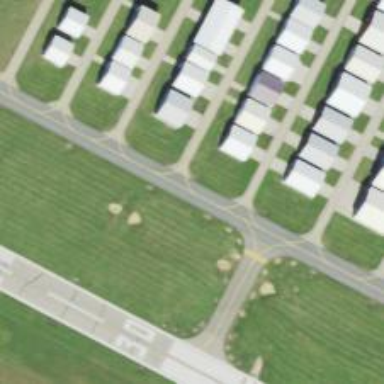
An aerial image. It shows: Image of taxiway at airport.